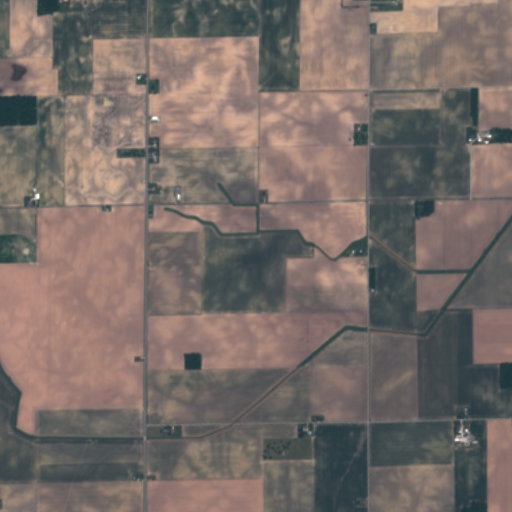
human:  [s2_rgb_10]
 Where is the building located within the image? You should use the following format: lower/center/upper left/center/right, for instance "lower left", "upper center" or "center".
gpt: There is no building in the image.